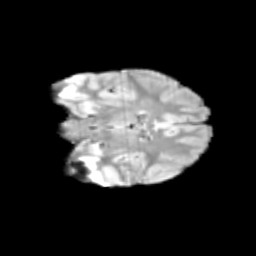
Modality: T2w
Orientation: coronal
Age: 9
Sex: male
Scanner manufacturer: siemens
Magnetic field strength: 3 T
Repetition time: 3.8 s
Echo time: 0.07 s